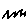
Label: zigzag